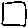
Label: square